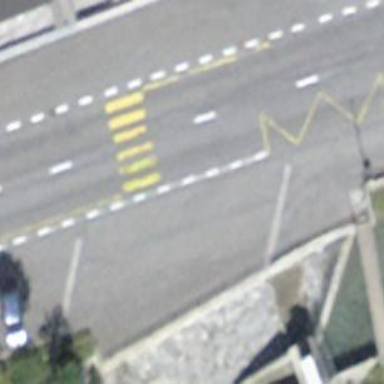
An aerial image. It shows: Marked crossing with zebra stripes on the road.